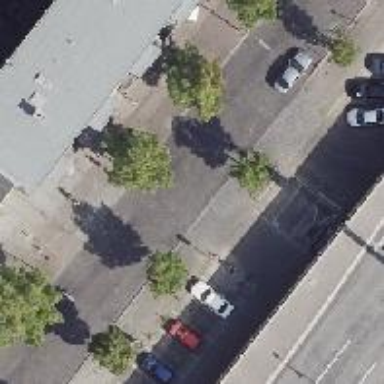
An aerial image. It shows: Unclassified road with parking on the left side. The parking is parallel and half on the kerb.